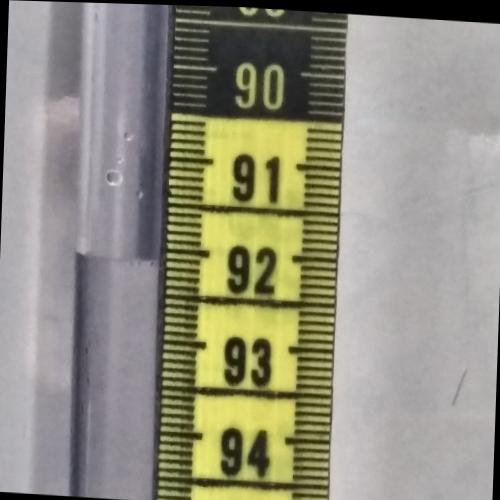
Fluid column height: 92.1 cm